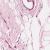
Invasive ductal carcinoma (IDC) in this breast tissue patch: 0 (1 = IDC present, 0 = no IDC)